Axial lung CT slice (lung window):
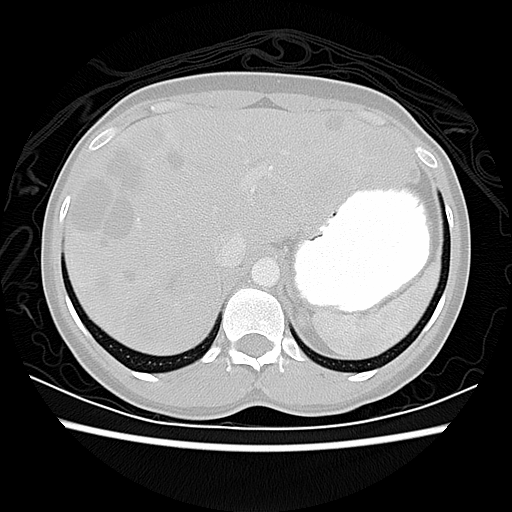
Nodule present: no